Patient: sex F, age 59
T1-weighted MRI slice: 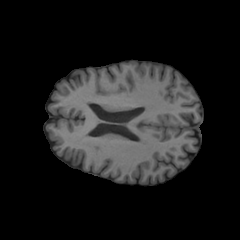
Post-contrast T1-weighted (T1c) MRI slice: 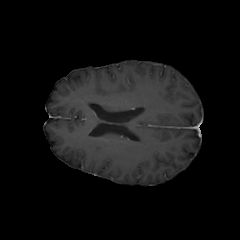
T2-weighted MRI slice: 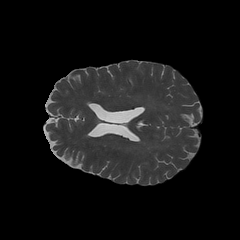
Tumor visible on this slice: no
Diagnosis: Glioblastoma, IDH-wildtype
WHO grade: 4